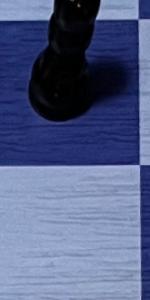
Label: Empty